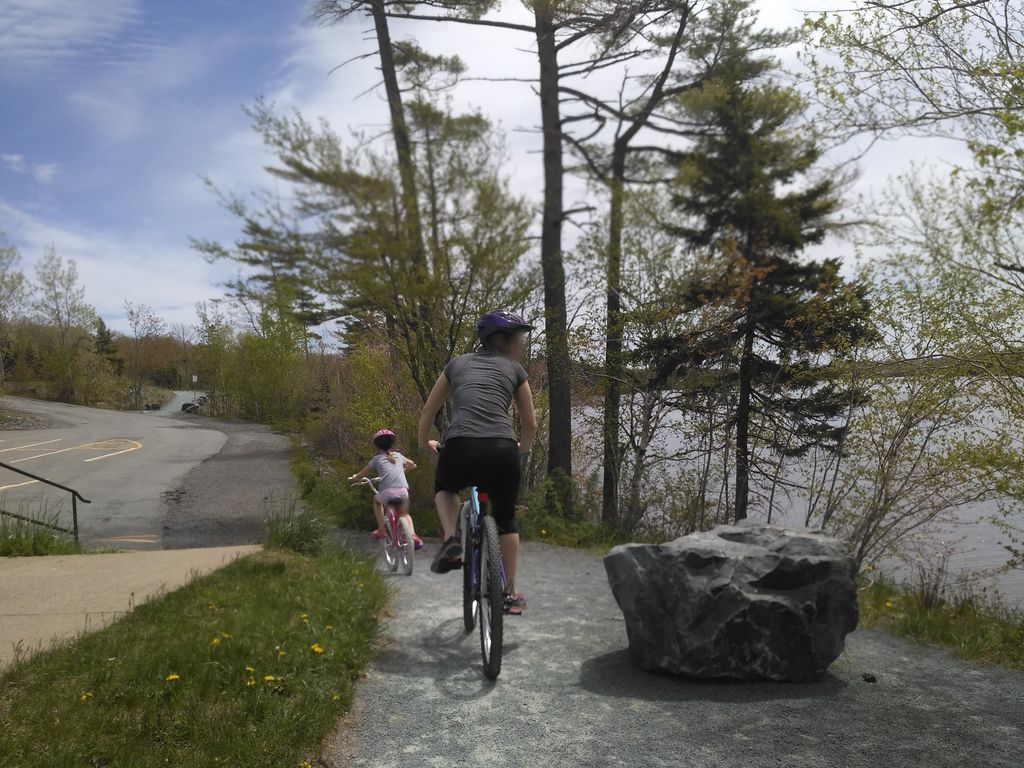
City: halifax